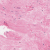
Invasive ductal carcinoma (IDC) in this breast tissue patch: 0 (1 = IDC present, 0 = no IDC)